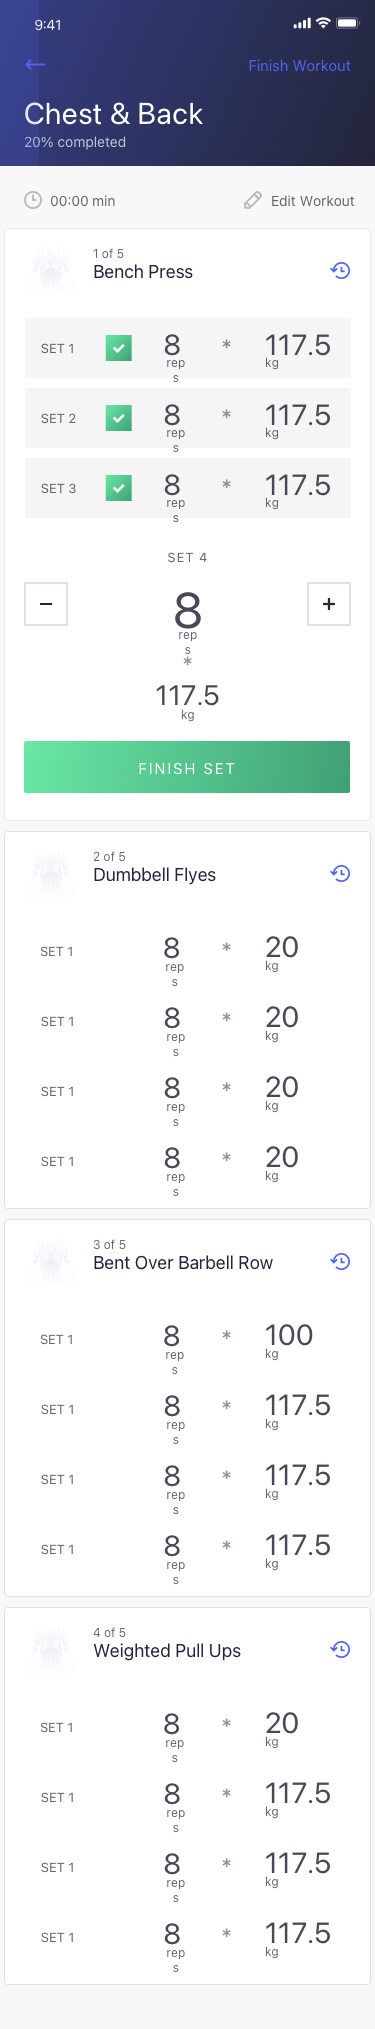
Text in this UI design:
20% completed